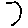
Label: hexagon